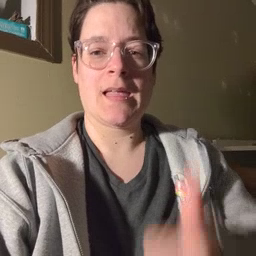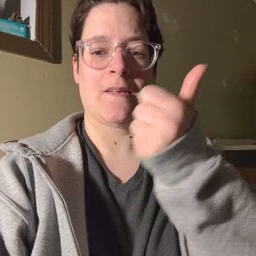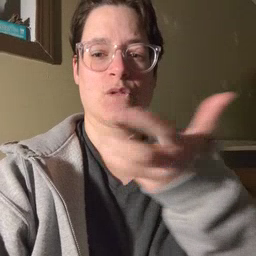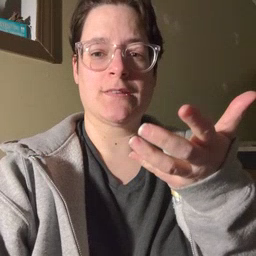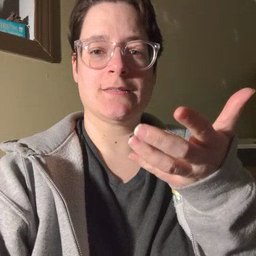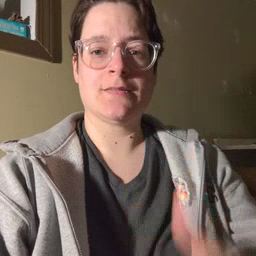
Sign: every